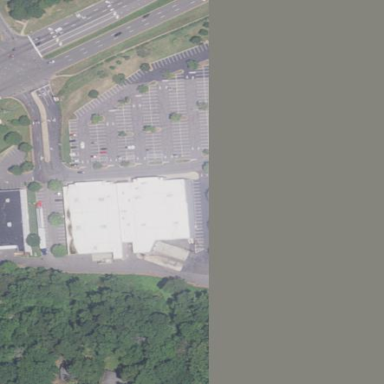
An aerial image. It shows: Retail area.